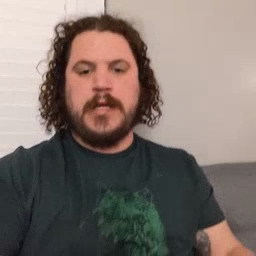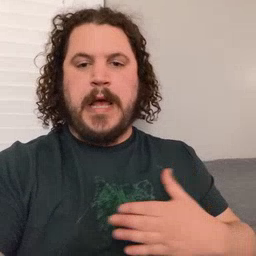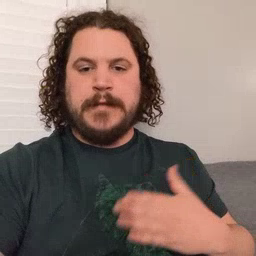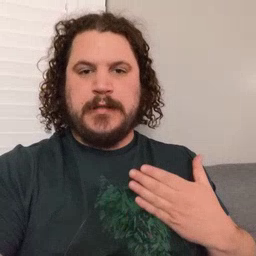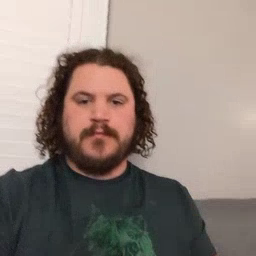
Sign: happy